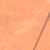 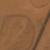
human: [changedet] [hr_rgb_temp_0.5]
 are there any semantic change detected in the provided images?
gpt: Two curved roads on the left of the existing one were created.